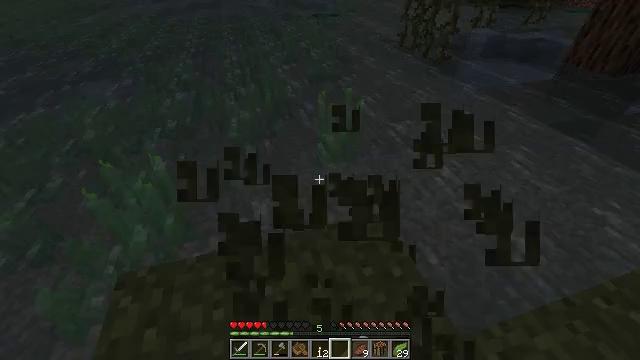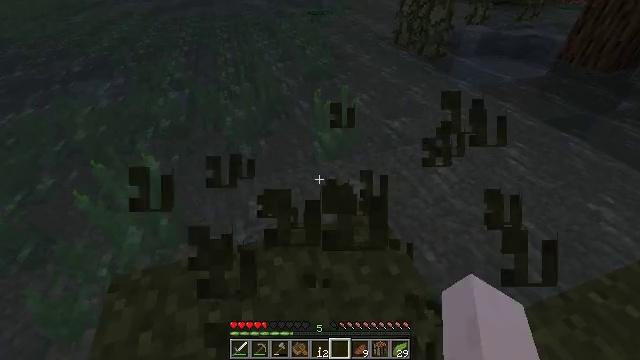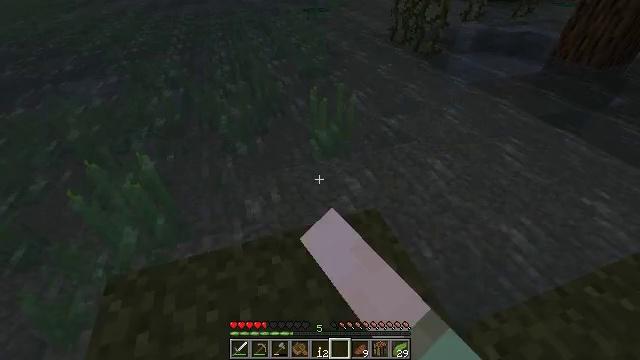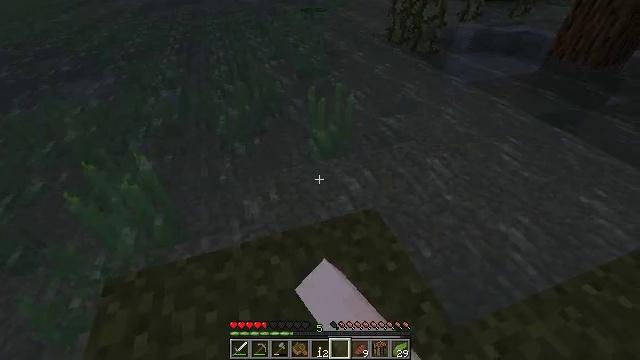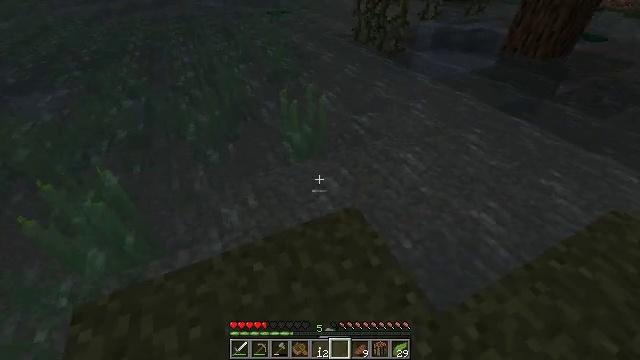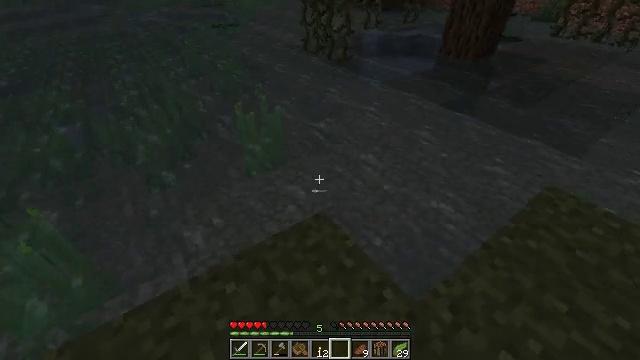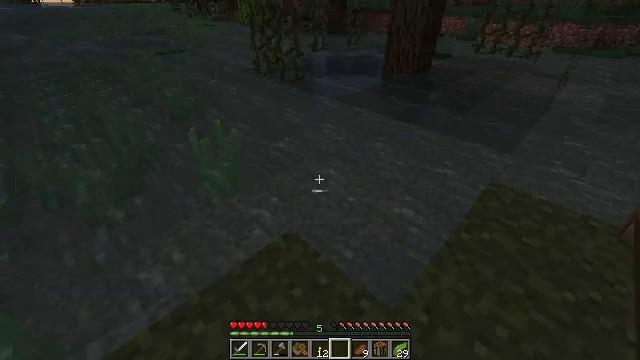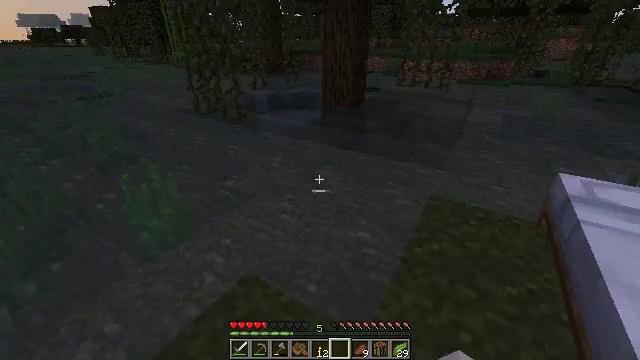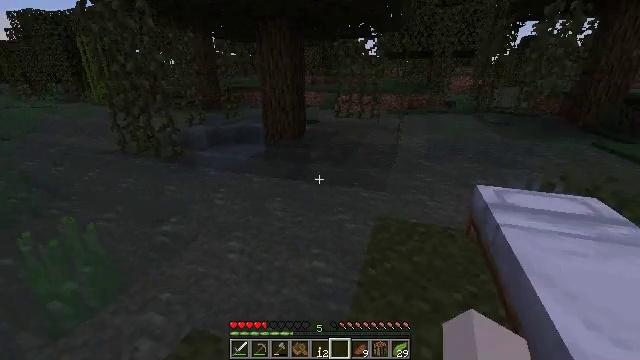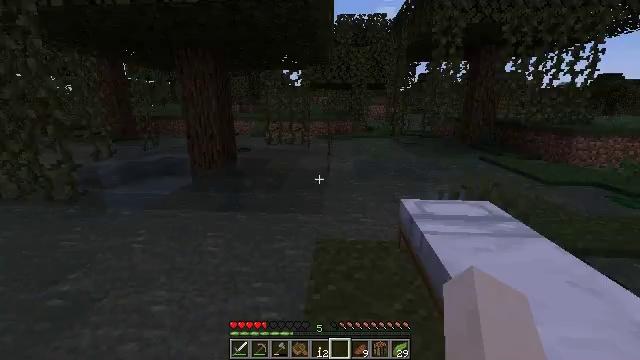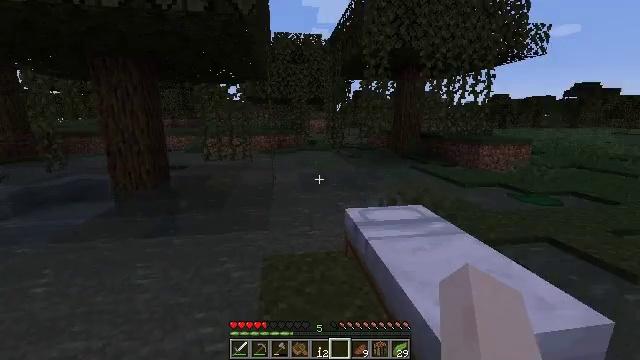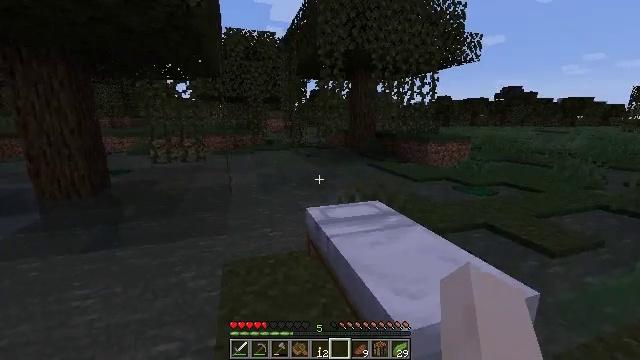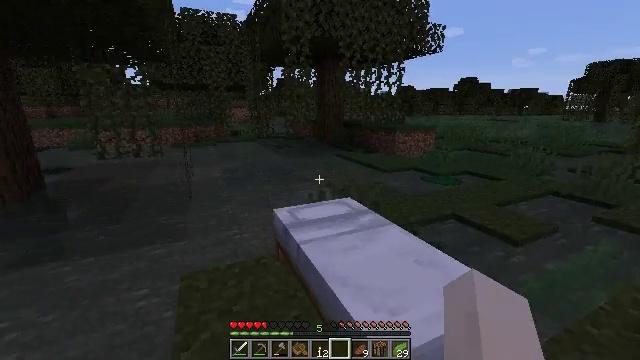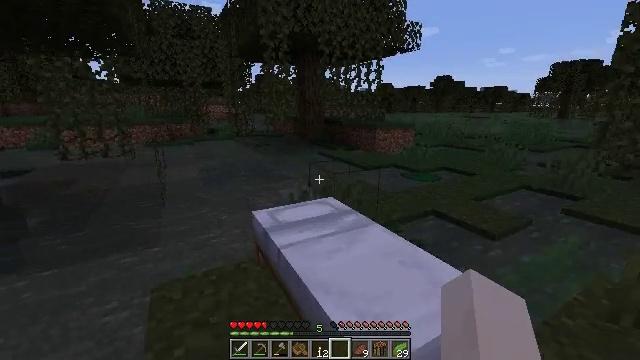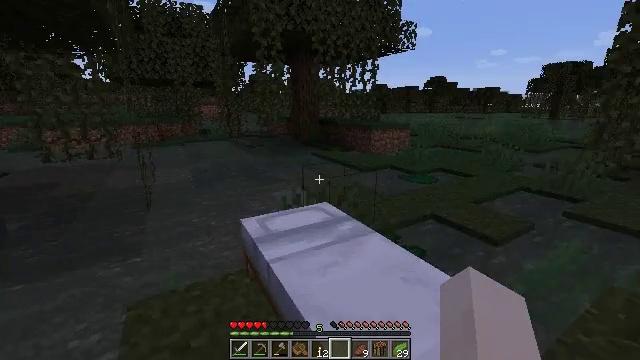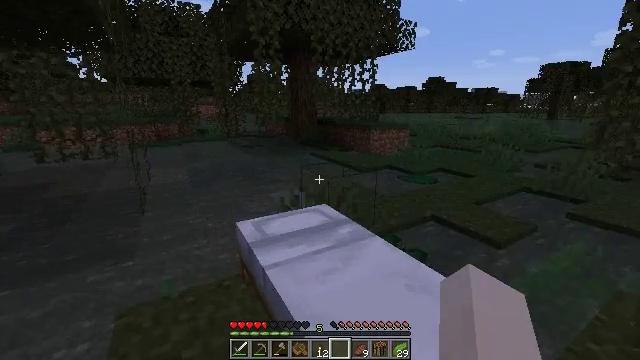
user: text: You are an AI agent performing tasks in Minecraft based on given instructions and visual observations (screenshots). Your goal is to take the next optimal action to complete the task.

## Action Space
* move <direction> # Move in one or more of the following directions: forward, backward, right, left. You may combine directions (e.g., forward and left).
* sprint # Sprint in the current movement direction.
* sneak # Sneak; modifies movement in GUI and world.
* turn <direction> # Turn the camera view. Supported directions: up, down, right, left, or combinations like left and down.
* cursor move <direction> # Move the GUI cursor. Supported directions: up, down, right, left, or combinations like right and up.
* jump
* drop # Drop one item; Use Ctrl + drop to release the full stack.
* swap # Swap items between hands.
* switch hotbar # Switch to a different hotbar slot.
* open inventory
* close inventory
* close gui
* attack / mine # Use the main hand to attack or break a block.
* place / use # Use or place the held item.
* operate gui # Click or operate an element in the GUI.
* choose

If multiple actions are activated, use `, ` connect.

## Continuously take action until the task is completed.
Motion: motion action
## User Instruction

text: Gather the potted red mushroom for decoration.
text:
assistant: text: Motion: turn right, attack / mine
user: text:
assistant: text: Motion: attack / mine
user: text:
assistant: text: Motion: attack / mine
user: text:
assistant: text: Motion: turn right
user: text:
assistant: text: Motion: turn right and up
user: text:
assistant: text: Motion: turn right and up
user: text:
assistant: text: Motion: turn right and up
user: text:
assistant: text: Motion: turn right and up
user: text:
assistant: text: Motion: turn right and up
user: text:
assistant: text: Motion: turn right and up
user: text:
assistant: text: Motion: move forward, turn right
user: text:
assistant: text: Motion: move forward, turn right and down
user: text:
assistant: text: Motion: move forward, turn right
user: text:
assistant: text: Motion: move forward, turn right
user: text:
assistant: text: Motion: move forward
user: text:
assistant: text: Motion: move forward
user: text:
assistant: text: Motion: turn right
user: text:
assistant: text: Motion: no_op
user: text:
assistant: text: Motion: turn right
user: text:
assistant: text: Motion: turn right
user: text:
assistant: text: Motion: turn right
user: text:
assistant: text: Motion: move right, turn right and up
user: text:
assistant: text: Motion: move right, turn right
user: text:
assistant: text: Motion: move right
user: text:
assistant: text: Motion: move right
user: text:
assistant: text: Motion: move right
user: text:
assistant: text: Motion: turn left
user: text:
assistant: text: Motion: turn left
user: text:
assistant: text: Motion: no_op
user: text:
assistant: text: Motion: no_op